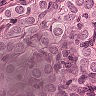
Metastatic tissue present: yes